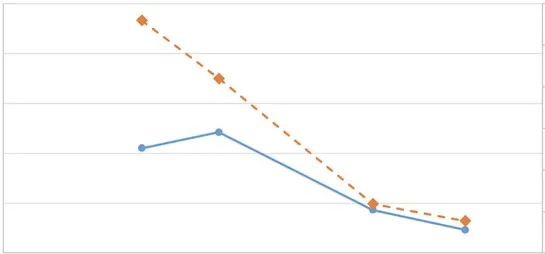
Quantification of CD19-CAR gene sequences in peripheral blood by ddPCR. CD19-CAR (axi-cel) gene sequences were quantified by digital-droplet (dd) PCR. In brief, genomic DNA was extracted from peripheral blood mononuclear cells at different time points after infusion of axi-cel. DdPCR was carried out to detect FMC63-28Z-1 amplicons as recently published by our group.
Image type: pathology (immunostaining)